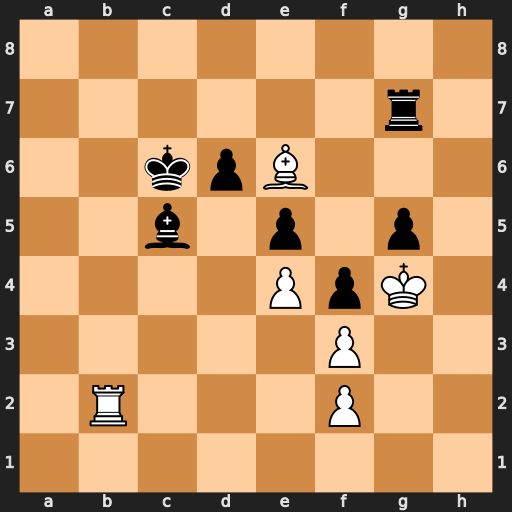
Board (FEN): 8/6r1/2kpB3/2b1p1p1/4PpK1/5P2/1R3P2/8
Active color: w
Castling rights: -
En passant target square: -
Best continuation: Bd5+ Kc7 Rb7+ Kc8 Rxg7